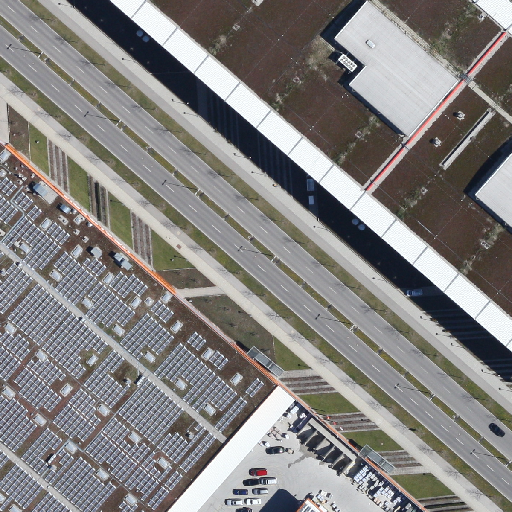
Referring expression: impervious surface